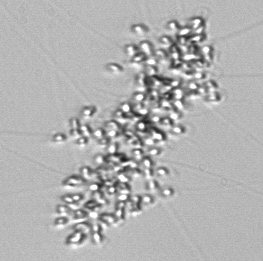
Label: Chaetoceros_didymus_TAG_external_flagellate